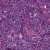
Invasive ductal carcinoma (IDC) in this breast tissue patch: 1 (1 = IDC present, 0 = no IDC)